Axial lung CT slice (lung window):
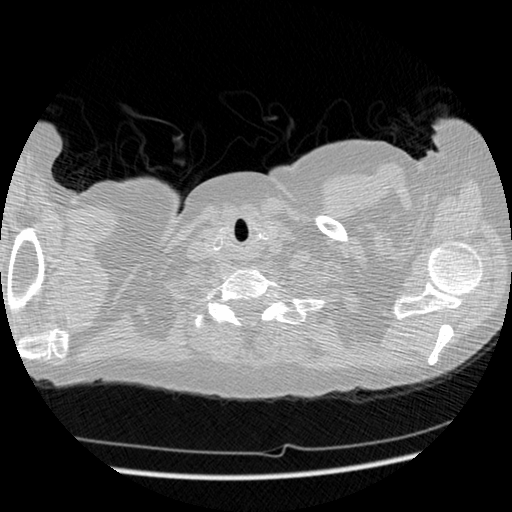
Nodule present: no